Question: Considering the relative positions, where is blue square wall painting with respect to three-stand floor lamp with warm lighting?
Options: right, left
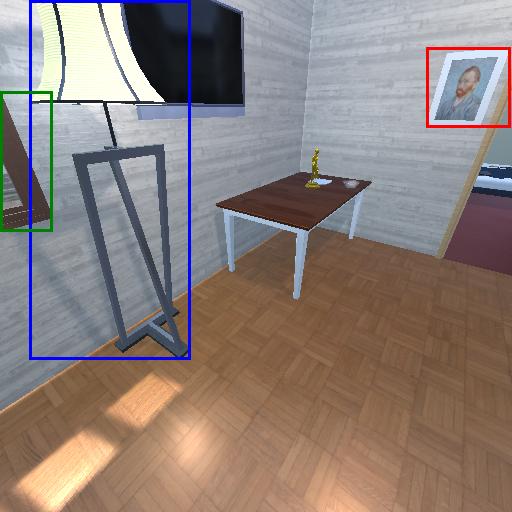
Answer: right